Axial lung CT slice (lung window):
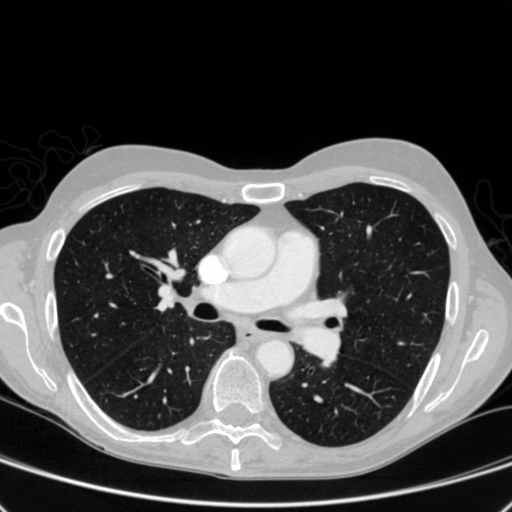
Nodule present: no